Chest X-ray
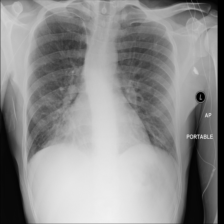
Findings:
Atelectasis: negative
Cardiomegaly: negative
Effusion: negative
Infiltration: negative
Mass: negative
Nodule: negative
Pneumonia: negative
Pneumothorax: negative
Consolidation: negative
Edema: negative
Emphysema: negative
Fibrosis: negative
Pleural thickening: negative
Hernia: negative